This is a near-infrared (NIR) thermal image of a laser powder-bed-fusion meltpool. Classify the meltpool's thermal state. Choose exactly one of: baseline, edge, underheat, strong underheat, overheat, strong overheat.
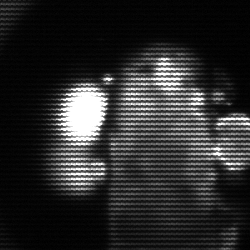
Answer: strong underheat